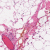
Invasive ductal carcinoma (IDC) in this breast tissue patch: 0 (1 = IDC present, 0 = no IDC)